Question: While working on a school project, due this saturday, I encountered the most annoying bug I've ever encountered yet. I can't seem to find a solution anywhere on the World Wide Web. Even my good old friend Google seems to let me down. So, here's the question:
I am working with a JTabbedPane. In this JTabbedPane I'll show different JPanes, each showing their information. In one of the JPanes I'm drawing a Bar graph.
When testing the bar graph seperatly, it all works fine. It also does when I load my information while in the right tab of the JTabbedPane. However, as soon as I switch back to this tab the bar graph shifts up during painting and it looks all distorted and stuff (see pic).
I know for a fact I'm allways drawing in the right coordinates, so it must be my JPanel taking place of the tabs of the JTabbedPane. Have you guys got any idea about what's causing this strange behaviour?

Right: How it should be. Left: What it looks like after switching back to this tab.
My BarGraphPanel class is a real chaos, here's the code:
'''
/*
* To change this template, choose Tools | Templates
* and open the template in the editor.
*/
package gui;
import java.awt.Color;
import java.awt.FontMetrics;
import java.awt.Graphics;
import java.awt.Graphics2D;
import java.awt.geom.AffineTransform;
import java.text.DecimalFormat;
import java.util.ArrayList;
import javax.swing.JLabel;
import javax.swing.JPanel;
/**
*
* @author Scuba Kay
*/
public class BarGraphPanel extends JPanel implements ManagementPanel {
private ArrayList<String[]> info;
private String infoName;
private double maxValue;
private int size;
private int barWidth;
private double left;
private double right;
private double width;
private double height;
private double bottom;
private double top;
private int barSpacing;
private double barPart;
private double graphHeight;
private double graphWidth;
private int cap;
public BarGraphPanel(){
super();
width = 600;
height = 480;
setSize((int) width, (int) height);
// The maximum number of results to show
cap = 30;
this.infoName = "Management information";
this.add(new JLabel("This query is not suited for Bar Graph view: please select another one."));
}
/**
* Sets both x and y, min and max and the info list
* @author Kay van Bree
* @param info
*/
@Override
public void setManagementInfo(ArrayList<String[]> info) {
reset();
this.info = info;
// Set important values
this.maxValue = getMaxValue(info);
this.size = info.size();
setSizes();
repaint();
}
/**
* Resets the panel, taken from TablePanel
* @author Joepe Kemperman
*/
public void reset() {
removeAll();
invalidate();
validate();
}
/**
* Set the sizes needed for calculating bar heights etc.
* @author Kay van Bree
*/
protected void setSizes(){
left = (width / 100) * 7;
right = width - left*3;
top = (height / 100) * 7;
bottom = height - top*3;
// The dimensions of the graph
graphHeight = bottom - top;
graphWidth = right - left;
// barWidth is... Just guess what it is.
barWidth = (int) ((double) (graphWidth / size) * 0.95);
// barSpacing is the space between the bars
barSpacing = (int) (graphWidth - (barWidth*size)) / size;
if(barSpacing == 0){
barSpacing++;
barWidth--;
}
// barPart is the height of a bar of value 1
barPart = graphHeight / maxValue;
}
/**
* Return the max value of the info arraylist
* @author Kay van Bree
* @param info
*/
private int getMaxValue(ArrayList<String[]> info){
int max = 0;
for(String[] row: info){
if(Integer.valueOf(row[1]) > max){
max = Integer.valueOf(row[1]);
}
}
return max;
}
/**
* Draw the damn thing!
* @author Kay van Bree
* @param g
*/
@Override
protected void paintComponent(Graphics g){
super.paintComponent(g);
if(info != null){
g.setColor(Color.BLACK);
drawTitle(g);
drawBlocks(g);
if(size <= cap){
drawBars(g);
} else {
drawError(g);
}
drawAxes(g);
} else {
this.setInformationNotSuitable();
}
}
/**
* Set an error displaying to many results
* @author Kay van Bree
* @param g
*/
private void drawError(Graphics g){
g.setColor(Color.BLACK);
g.drawString("Too many results to show!", (int)(right-left*2)/2, (int)(bottom-top*2)/2);
}
/**
* Draw the names under the bars
* @author Kay van Bree
* @param g
*/
private void drawName(Graphics g, String name, int x){
Graphics2D g2d = (Graphics2D)g;
// clockwise 90 degrees
AffineTransform at = new AffineTransform();
// thanks to M.C. Henle for the bug fix!
at.setToRotation(Math.PI/2.0, x + (barWidth/4), bottom + 3);
g2d.setTransform(at);
g2d.setColor(Color.BLACK);
g2d.drawString(name, (int) (x + (barWidth/4)), (int) bottom + 3);
g2d.setTransform(new AffineTransform());
}
/**
* Draw the lines behind the bars
* @author Kay van Bree
* @param g
*/
private void drawBlocks(Graphics g){
g.setColor(Color.lightGray);
// Ten parts
double part = maxValue / 10;
double total = maxValue;
// Draw the numbers
for(int i=0; i<10; i++){
double y = (((bottom-top)/10)*i)+top;
g.drawLine(((int) left)-5, (int) y, ((int) right), (int) y);
}
g.drawLine((int) right, (int) top, (int) right, (int) bottom);
}
/**
* Draw the title of the Graph
* @author Kay van Bree
* @param g
*/
private void drawTitle(Graphics g){
int tLeft = 100;
g.drawString(infoName, tLeft, (int) top / 2);
}
/**
* Draw the axes of this Bar Graph
* @author Kay van Bree
* @param g
*/
private void drawAxes(Graphics g){
g.setColor(Color.BLACK);
// draw lines from (x, y) to (x, y)
g.drawLine((int) left, (int) top, (int) left, (int) bottom);
g.drawLine((int) left, (int) bottom, (int) right, (int) bottom);
// Ten parts
double part = maxValue / 10;
double total = maxValue;
// Draw the numbers
for(int i=0; i<10; i++){
double y = (((bottom-top)/10)*i)+top;
String number = round(total);
FontMetrics fontMetrics = g.getFontMetrics();
g.drawString(number, (int) (left * 0.80) - fontMetrics.stringWidth(number), ((int) y)+5);
total = (total - part);
g.drawLine(((int) left)-5 , (int) y, ((int) left), (int) y);
}
}
/**
* Rounds the number to 1 decimal
* @author Kay van Bree
* @param number
* @return
*/
private String round(double number){
DecimalFormat df = new DecimalFormat("#.#");
Double dubbel = new Double(number);
return df.format(dubbel);
}
/**
* Round a number, make it int
* @author Kay van Bree
* @param number
* @return
*/
private int roundToInt(double number){
DecimalFormat df = new DecimalFormat("#");
Double dubbel = new Double(number);
return Integer.valueOf(df.format(dubbel));
}
/**
* We need info right?
* Then draw the damn bars already!
* @author Kay van Bree
* @param g
*/
private void drawBars(Graphics g){
double currentX = left + barSpacing + 1;
for(String[] row: info){
double value = Integer.valueOf(row[1]);
double barHeight = (value * barPart);
System.out.println("Value: " + value + " height: " + barHeight + " top: " + top);
double barStart = bottom - barHeight;
System.out.println("Barstart: " + barStart);
barHeight = ((int) bottom - (int) barStart);
g.setColor(Color.BLUE);
g.fillRect((int) currentX, (int) barStart, (int) barWidth, roundToInt(barHeight));
drawName(g, row[0], (int) currentX);
currentX = (currentX + barSpacing + barWidth);
}
}
public void setInformationNotSuitable() {
// JOptionPane.showMessageDialog(this, "This query is not suited for Bar Graph view. Please select another", "INSANE WARNING!", JOptionPane.WARNING_MESSAGE);
}
}
'''
Some helpfull information:
setManagementInformation is called once by the JTabbedPane. Here it loads all content (also the other tabs)
Oke, so Xeon's answer nearly fixed my problem. The bars of my graph are now perfectly aligning everytime I switch back to this tab. However, the names underneath the bar are still shifting when switching back. Here's my updated code:
'''
/**
* Draw the names under the bars
* @author Kay van Bree
* @param g
*/
private void drawName(Graphics g, String name, int x){
Graphics2D g2d = (Graphics2D) g.create();
// Clockwise 90 degrees
AffineTransform at = new AffineTransform();
// Rotate the text
at.setToRotation(Math.PI/2.0, x + (barWidth/4), bottom + 3);
AffineTransform prev = g2d.getTransform();
g2d.setTransform(at);
g2d.setColor(Color.BLACK);
g2d.drawString(name, (int) (x + (barWidth/4)), (int) bottom + 3);
g2d.dispose();
}
'''
So, does this also have something to do with the AffineTransform, and does anyone have a solution for this problem?
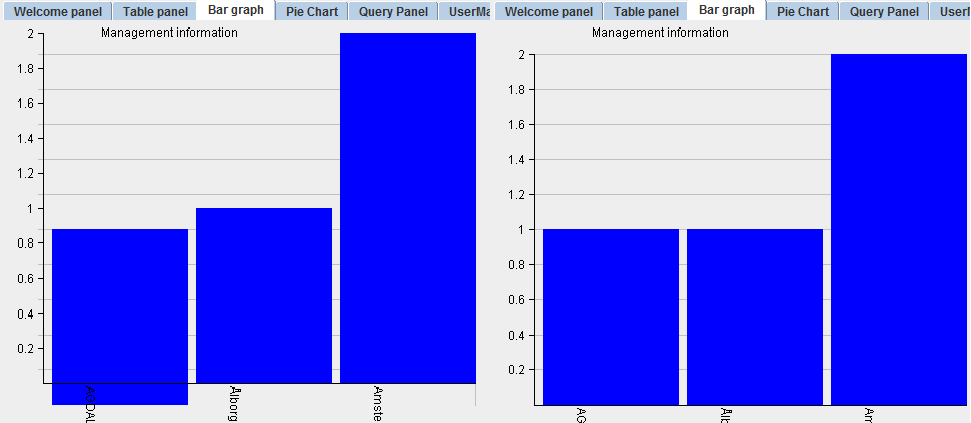
Answer: After doing some research, and with help of Xeon's answer:
'''
/**
* Draw the names under the bars
* @author Kay van Bree
* @param g
*/
private void drawName(Graphics g, String name, int x){
Graphics2D g2d = (Graphics2D) g.create();
// Rotate
g2d.rotate(Math.PI/2.0, x + (barWidth/4), bottom + 3);
// Print
g2d.setColor(Color.BLACK);
g2d.drawString(name, (int) (x + (barWidth/4)), (int) bottom + 3);
// Reset transformation
g2d.dispose();
}
'''
Answer found at <URL>:
You are ignoring the current transform on the Graphics, use the following instead of setTransform():
'''
g2D.rotate(-Math.PI / 2.0, 0, 0);
'''
This solved all of my problems.